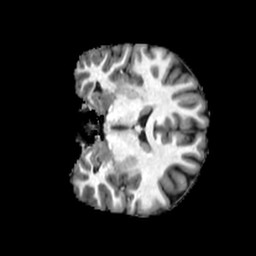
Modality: T1w
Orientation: coronal
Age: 21
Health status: healthy
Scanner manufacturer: philips
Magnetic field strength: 3 T
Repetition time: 0.007848 s
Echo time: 0.003612 s